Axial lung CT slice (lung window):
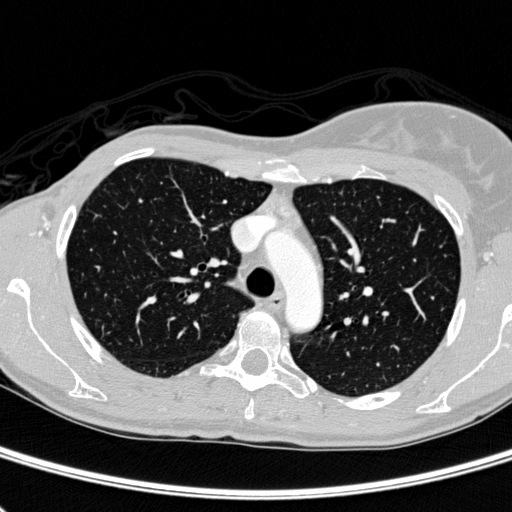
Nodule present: no